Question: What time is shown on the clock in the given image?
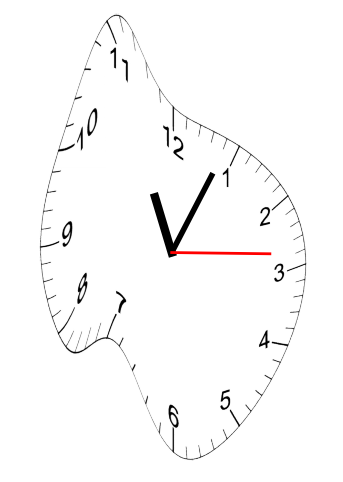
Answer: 11:04:14